Question: Here is my list[]
'''
$scope.getCategory = function(){
var newList = [];
var list = [
{
Category: 'Souenir',
Image: 'http://domain.com/souvenir.jpg'
},
{
Category: 'specialsouvenir',
Image: 'http://domain.com/specialsouvenir.jpg'
},
{
Category: 'flower',
Image: 'http://domain.com/flower.jpg'
},
{
Category: 'Toy',
Image: 'http://domain.com/toy.jpg'
}];
for(var i = 0;i < list.length;i++){
var item = list[i];
var category = '';
var image = '';
var imageName = item.Image.split("/").pop();
var path = '';
path = 'cdvfile://localhost/persistent/';
window.resolveLocalFileSystemURL(path+imageName, function(entry) {
image = entry.toURL();
newList.push({Category:item.Category,Image:image});
});
}
return newList;
}
'''
The result show:
4 items []
images for each item[]
BUT Category show the last loop item instead in each 4 items []

Here is the screenshot for iPad
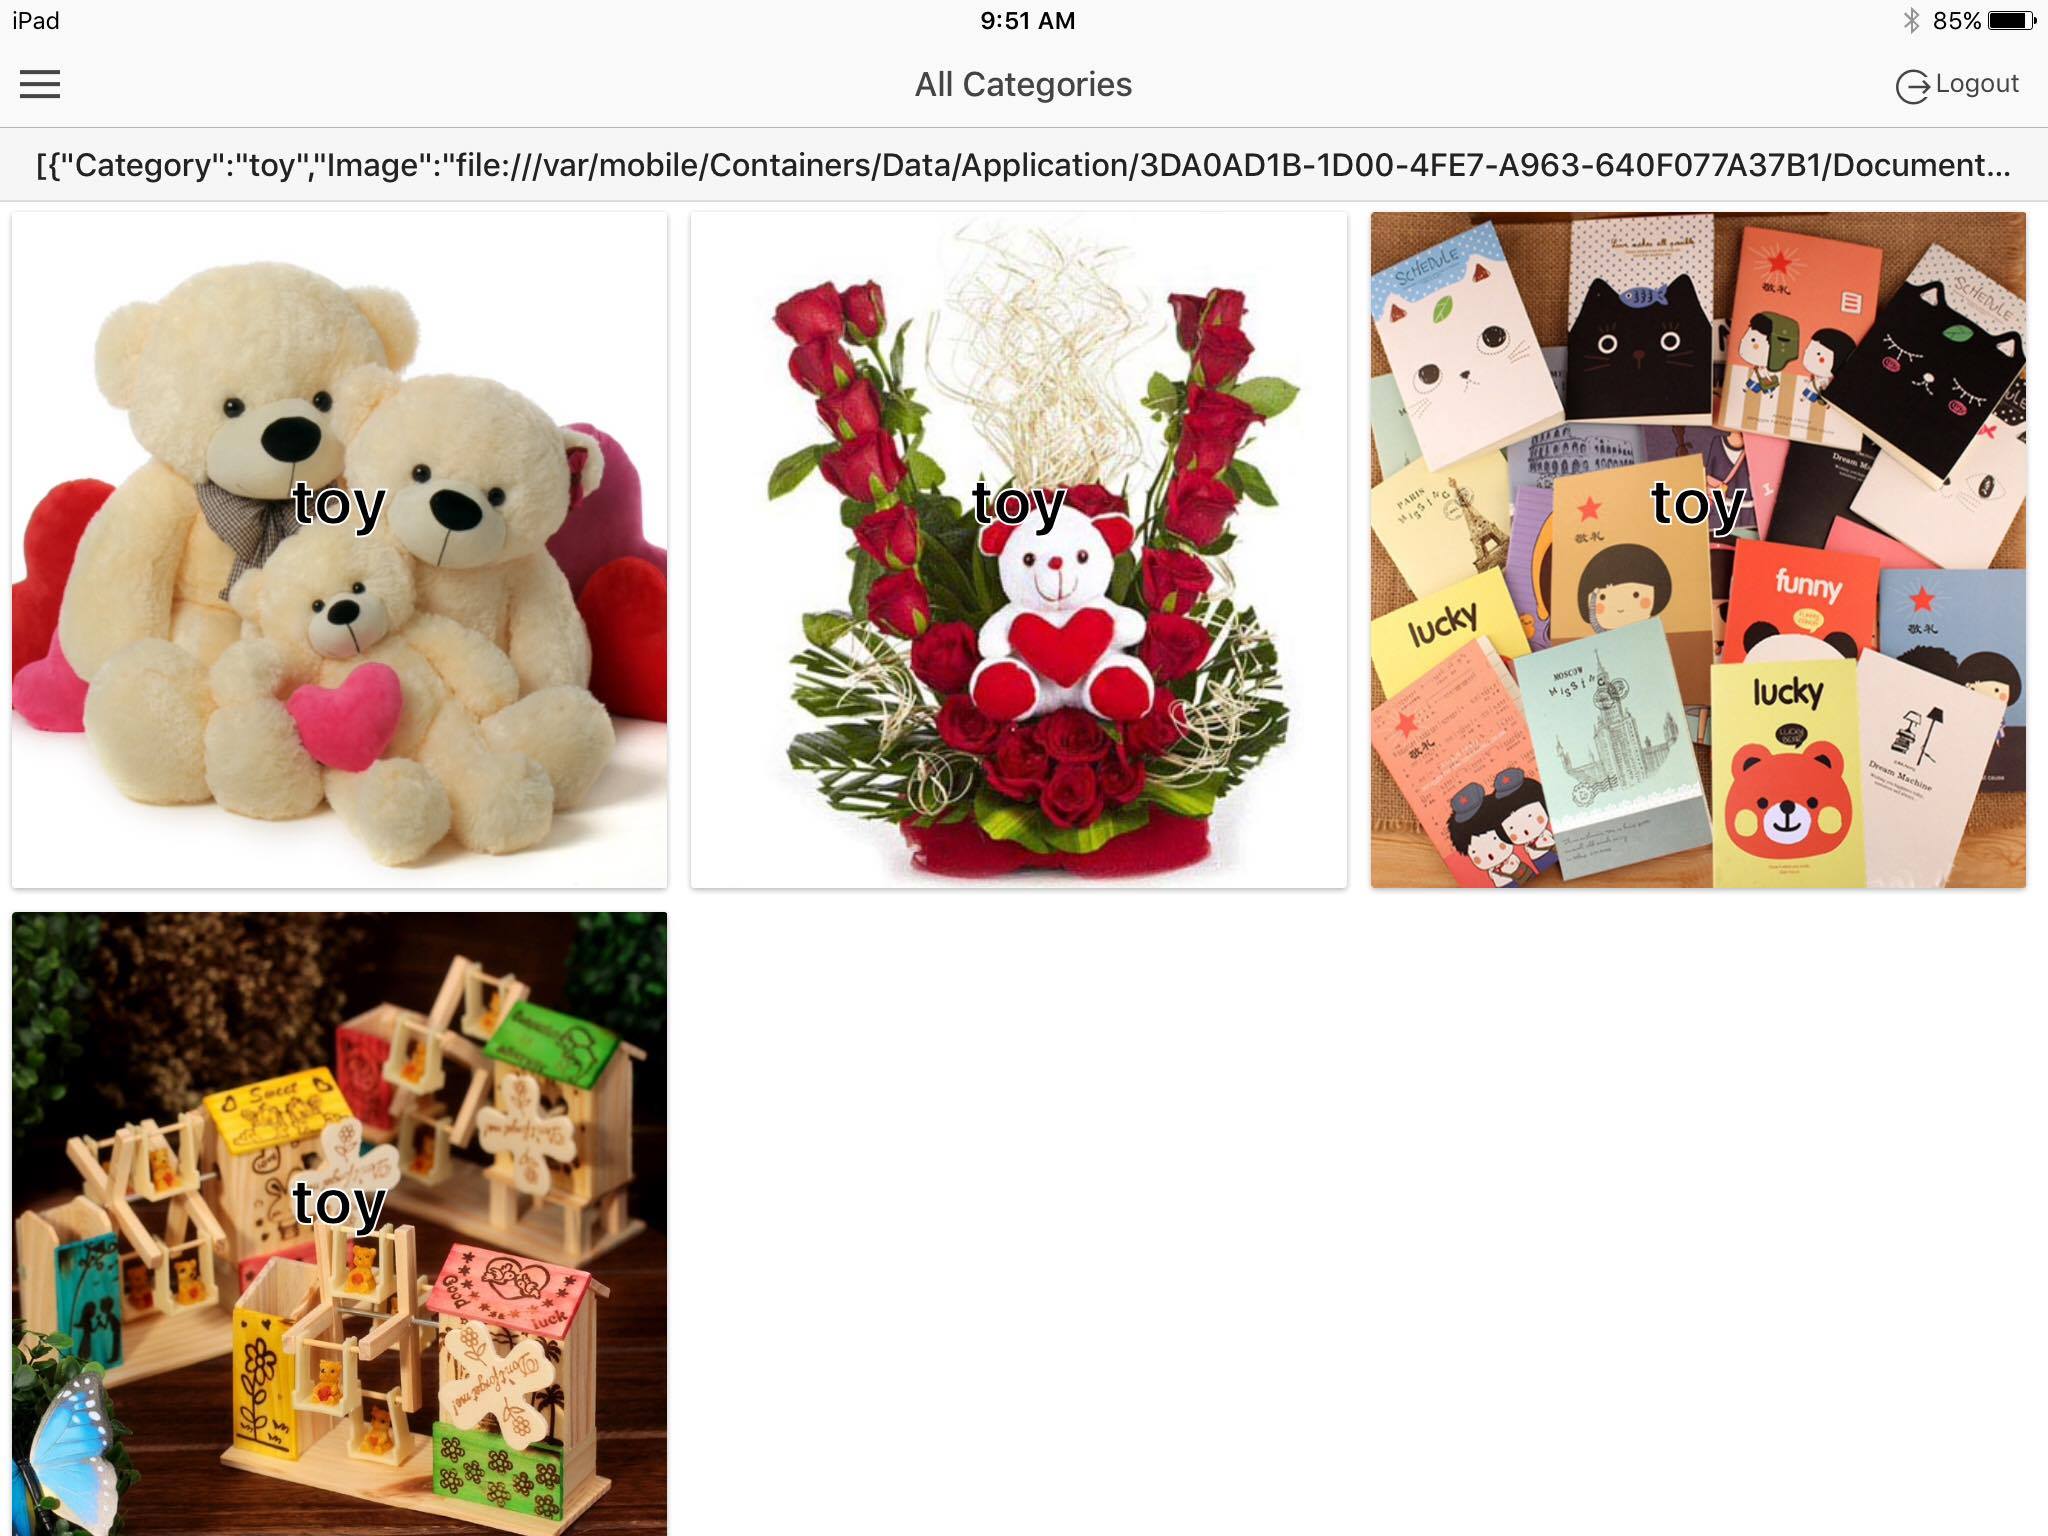
Answer: It is a classic JS trap. Since you pushing items to 'newList' in 'window.resolveLocalFileSystemURL' callback, which is asynchronous, you have access only to the last item from the 'for' loop, which is synchronous.
So the JS event loop will look something like this:
1 for > 2 for > 3 for > 4 for > 1 callback > 2 callback > 3 callback > 4 callback
There is a great <URL> explaining it.
To solve your problem and have a unique category for each item, you should wrap async operation in self-called function. Here is <URL> explaining it.